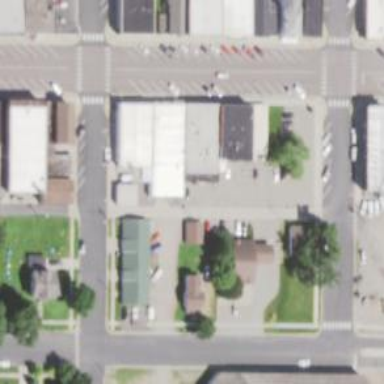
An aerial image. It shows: Post office.